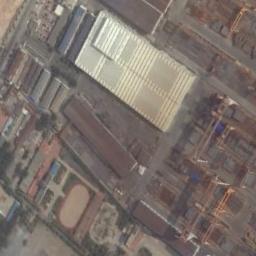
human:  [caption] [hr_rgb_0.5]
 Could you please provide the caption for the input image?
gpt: The industrial area has a big white buildings, A ground track field, Lots of industrial equipment and some workshops .

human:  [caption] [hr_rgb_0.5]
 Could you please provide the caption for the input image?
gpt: Many houses of different shapes and sizes are in the industrial area .

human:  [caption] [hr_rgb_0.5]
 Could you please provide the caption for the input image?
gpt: There is some green space in the industrial area .

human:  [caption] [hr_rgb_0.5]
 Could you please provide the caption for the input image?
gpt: In an industrial area, There are neatly planned factories, Roads, And some large open-air machinery and equipment, Pipelines, Etc , And there are green belts .

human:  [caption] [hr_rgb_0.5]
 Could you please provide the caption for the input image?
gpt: There are many brown buildings and a white building on the industrial area .